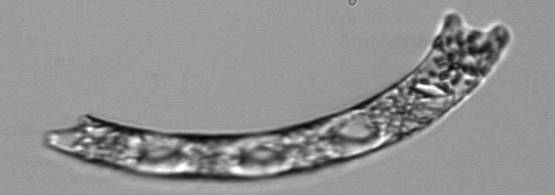
Label: Eucampia